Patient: sex F, age 66
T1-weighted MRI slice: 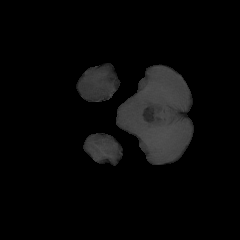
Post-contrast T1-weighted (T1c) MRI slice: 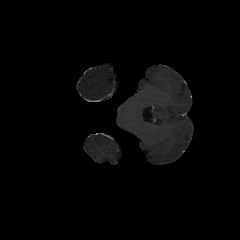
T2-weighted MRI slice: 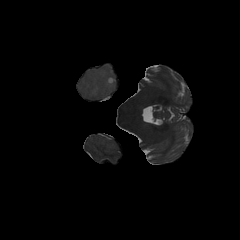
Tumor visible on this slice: yes
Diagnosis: Astrocytoma, IDH-wildtype
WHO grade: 2